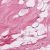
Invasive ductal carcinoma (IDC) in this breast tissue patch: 0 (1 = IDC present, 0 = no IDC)